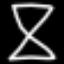
Label: hourglass